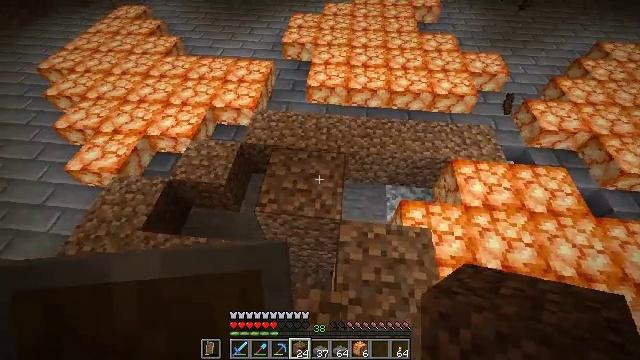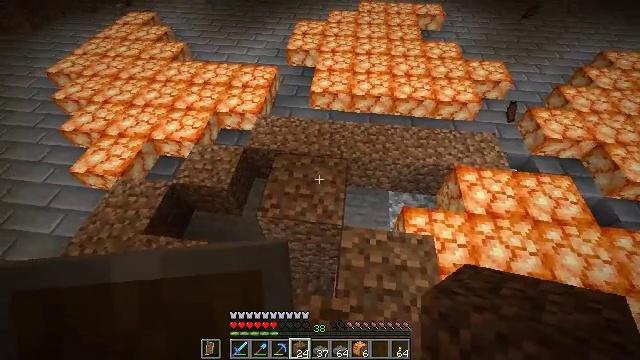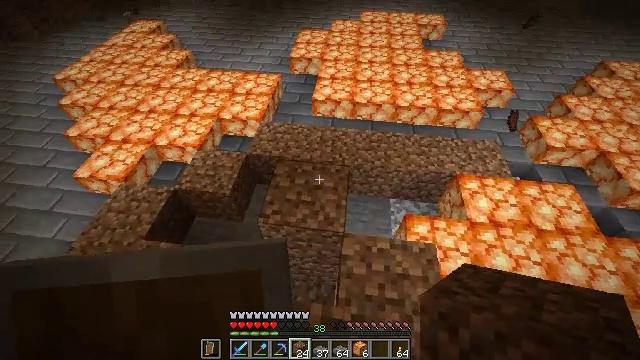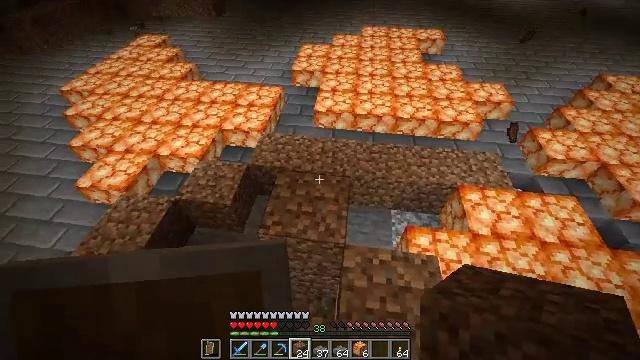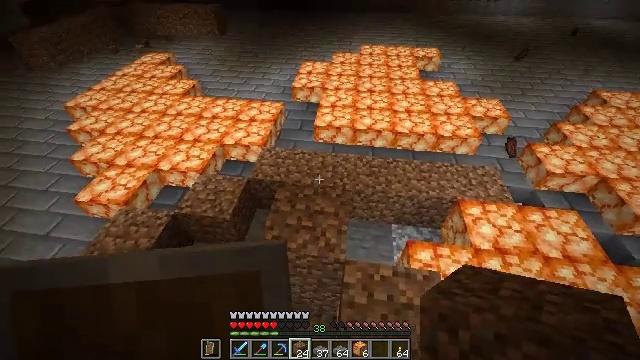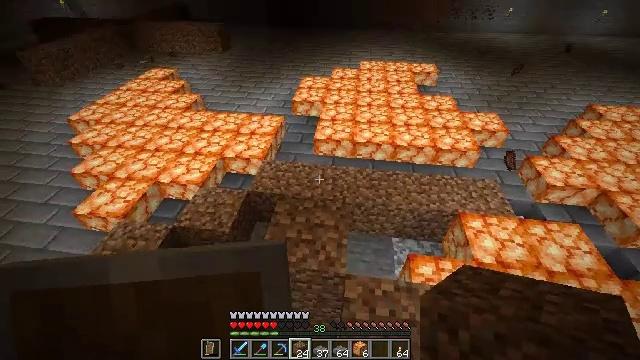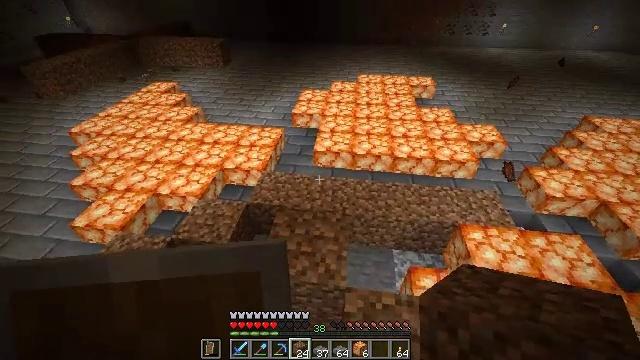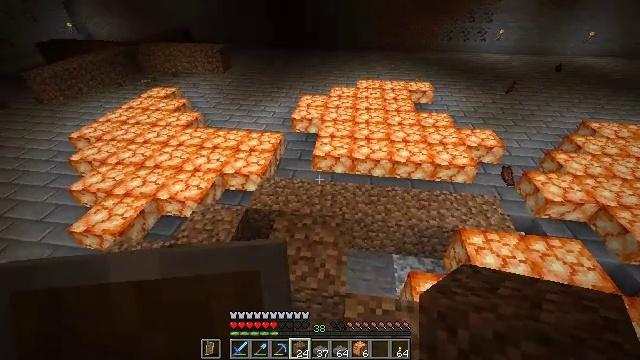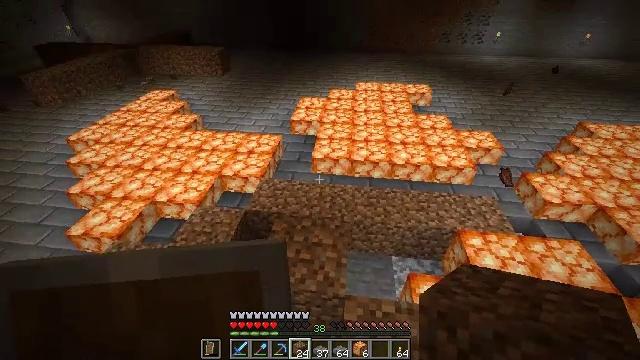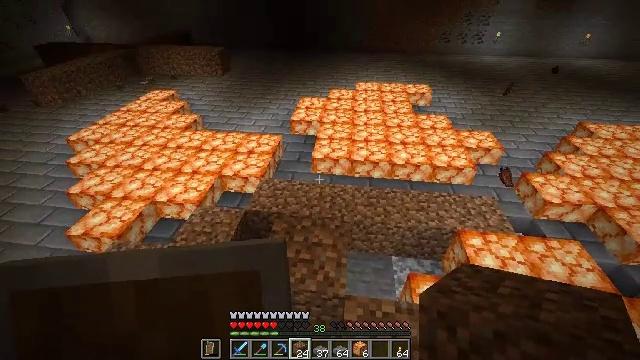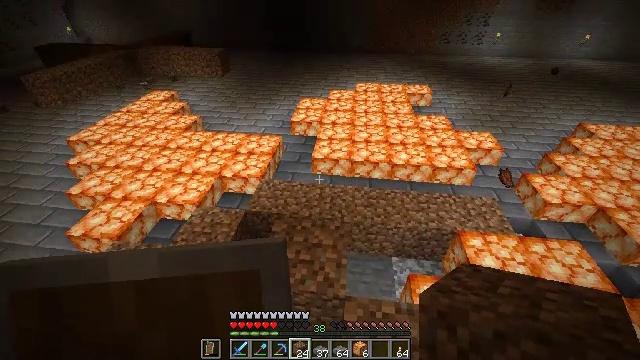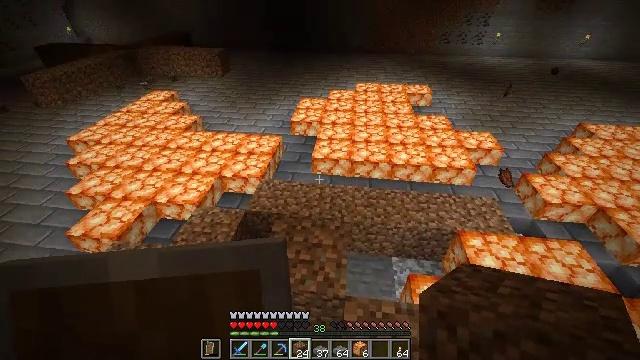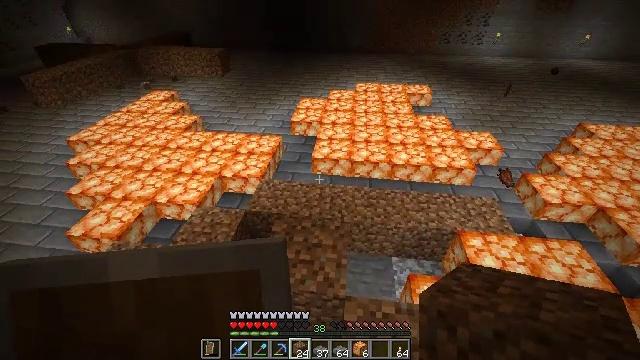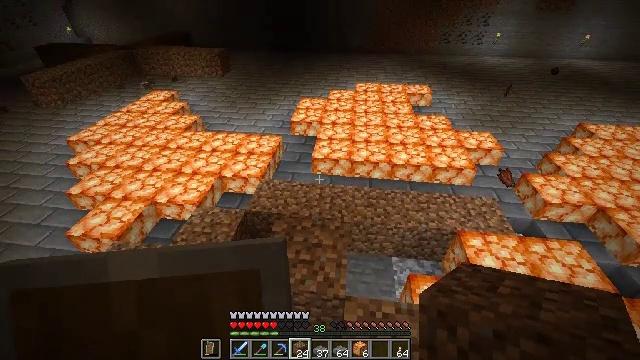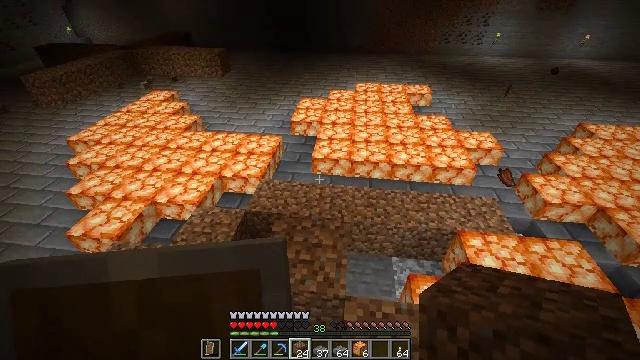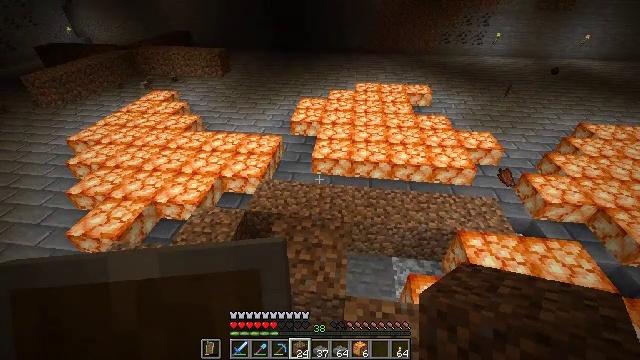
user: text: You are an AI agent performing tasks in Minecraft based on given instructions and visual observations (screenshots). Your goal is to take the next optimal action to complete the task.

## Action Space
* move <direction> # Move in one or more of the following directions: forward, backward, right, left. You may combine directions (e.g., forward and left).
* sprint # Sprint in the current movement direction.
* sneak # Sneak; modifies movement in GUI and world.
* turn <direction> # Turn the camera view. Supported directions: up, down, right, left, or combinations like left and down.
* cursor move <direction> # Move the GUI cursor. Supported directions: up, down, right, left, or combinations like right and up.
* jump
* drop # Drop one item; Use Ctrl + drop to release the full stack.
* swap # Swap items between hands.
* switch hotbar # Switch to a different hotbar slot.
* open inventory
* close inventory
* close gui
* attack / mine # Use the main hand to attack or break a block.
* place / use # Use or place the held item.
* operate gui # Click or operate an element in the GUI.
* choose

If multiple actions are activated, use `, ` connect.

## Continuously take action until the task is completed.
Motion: motion action
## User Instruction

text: Retrieve shroomlight for lighting purposes.
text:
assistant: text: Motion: turn up
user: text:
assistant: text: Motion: turn up
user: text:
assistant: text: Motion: turn up
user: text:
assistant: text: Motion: turn up
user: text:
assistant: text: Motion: turn up
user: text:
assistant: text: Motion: turn up
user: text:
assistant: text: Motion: turn up
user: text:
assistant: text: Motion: no_op
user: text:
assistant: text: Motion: no_op
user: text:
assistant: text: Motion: no_op
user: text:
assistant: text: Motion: no_op
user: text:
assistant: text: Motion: no_op
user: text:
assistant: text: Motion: no_op
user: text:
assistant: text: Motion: no_op
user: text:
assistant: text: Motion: no_op
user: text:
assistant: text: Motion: no_op
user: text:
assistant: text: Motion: no_op
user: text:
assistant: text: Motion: no_op
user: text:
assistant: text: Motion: no_op
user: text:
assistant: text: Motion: no_op
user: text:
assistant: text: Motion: no_op
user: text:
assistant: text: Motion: no_op
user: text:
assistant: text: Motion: no_op
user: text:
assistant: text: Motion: no_op
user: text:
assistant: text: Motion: no_op
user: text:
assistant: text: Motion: no_op
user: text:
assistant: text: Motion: no_op
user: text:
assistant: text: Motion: no_op
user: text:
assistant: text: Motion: no_op
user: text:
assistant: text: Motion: no_op